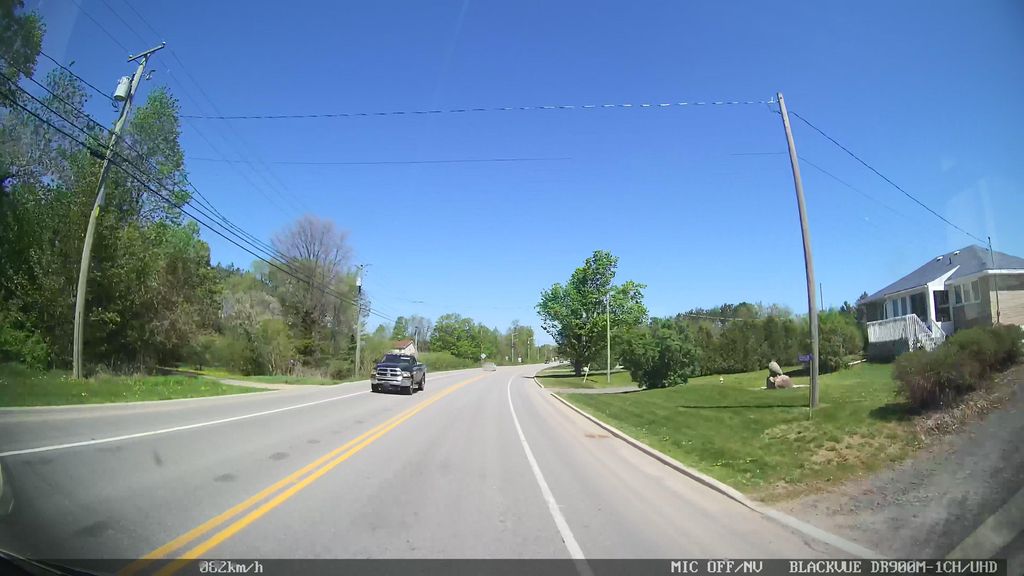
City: ottawa-gatineau